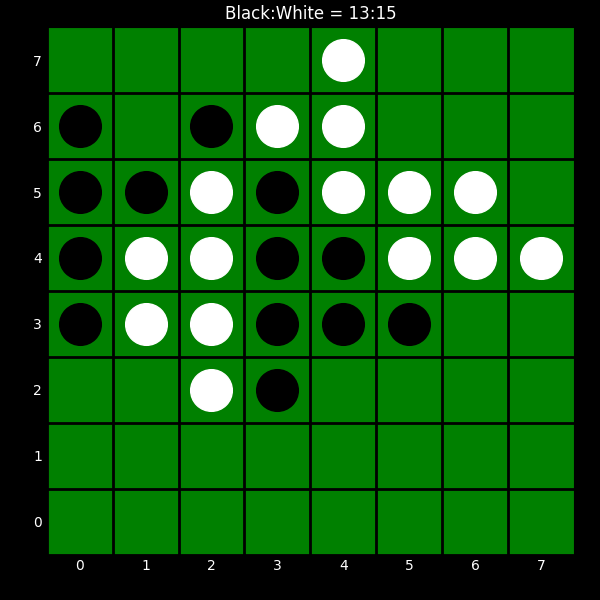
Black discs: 13
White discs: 15